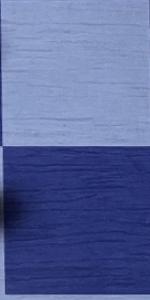
Label: Empty